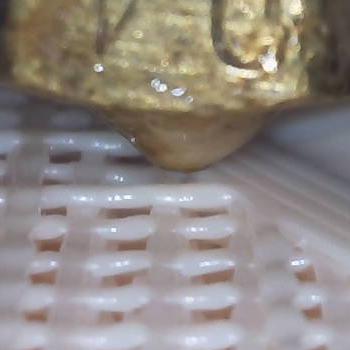
Flow rate: 149%